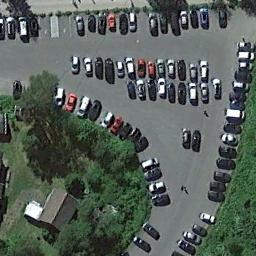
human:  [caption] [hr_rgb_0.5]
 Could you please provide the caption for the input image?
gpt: Many cars of different styles are on the parking lot .

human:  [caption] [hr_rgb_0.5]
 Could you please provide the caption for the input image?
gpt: The parking lot is full of cars next to some trees .

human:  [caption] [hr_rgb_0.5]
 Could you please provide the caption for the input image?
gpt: The parking lot has some neatly arranged cars of different colors and a green area is next to the parking lot .

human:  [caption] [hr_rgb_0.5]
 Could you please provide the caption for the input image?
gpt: Three rows of cars were parked in the parking lot .

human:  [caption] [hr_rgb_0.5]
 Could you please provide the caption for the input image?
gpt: There are some green trees beside the parking lot with many cars .